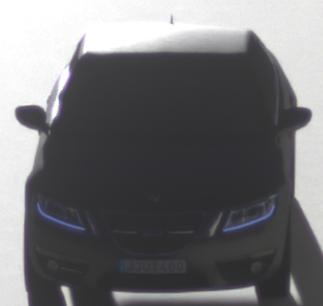
Make: Saab
Model: 5-Sep
Detailed model: 9-5 1.6T
Model produced from: 2010/06
Model produced until: 2011/12
Doors: 4
Color: gray
Road condition: dry road
Daytime: sunrise or sunset
Contrast: high contrast